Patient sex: M
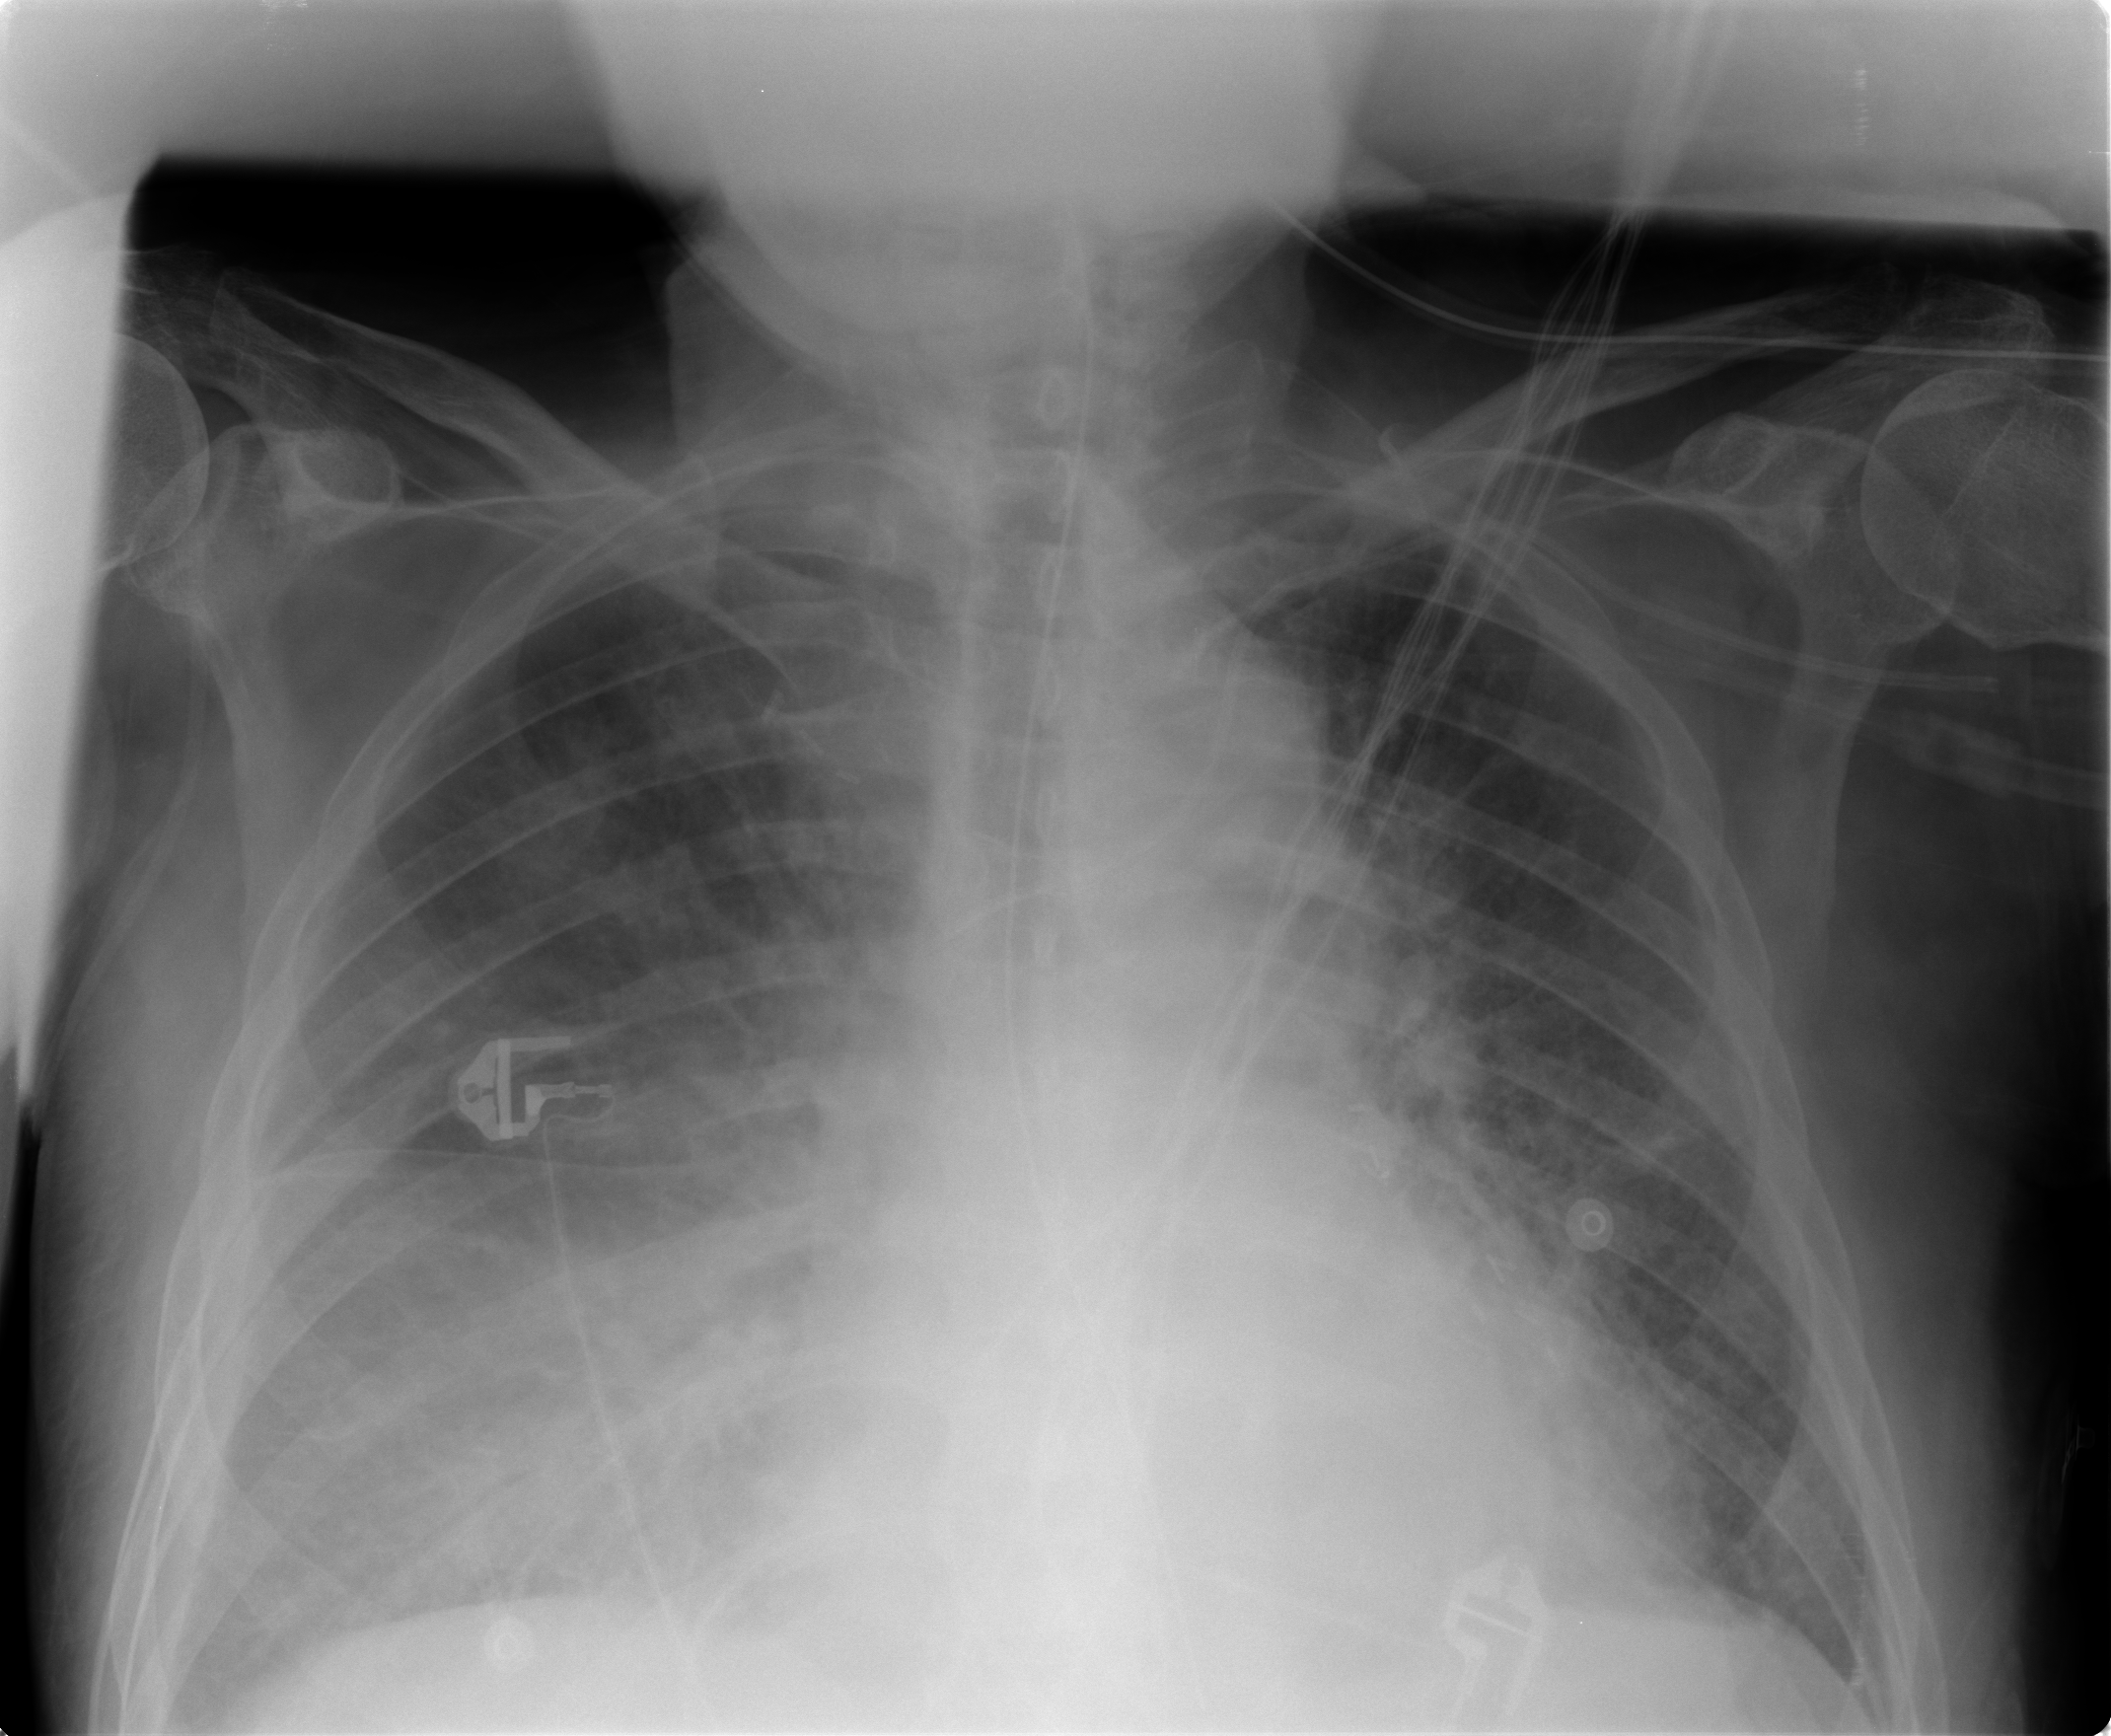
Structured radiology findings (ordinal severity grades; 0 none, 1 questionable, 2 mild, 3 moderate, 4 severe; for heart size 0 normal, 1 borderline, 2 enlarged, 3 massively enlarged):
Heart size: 1
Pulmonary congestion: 2
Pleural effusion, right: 0
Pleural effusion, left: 1
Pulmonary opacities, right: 3
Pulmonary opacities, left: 3
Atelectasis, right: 3
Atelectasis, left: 3